Question: What is the meaning of when we create in Eclipse.

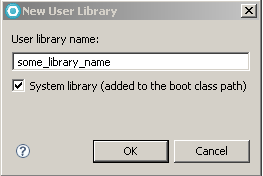
Answer: Means it will be included in the classpath prior to other classes as if your library were part of the Java runtime. For a more specific and detailed explanation, you can check the Oracle doc: <URL>